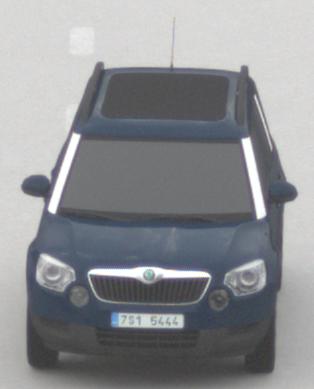
Make: Skoda
Model: Yeti 1.2 TSI
Detailed model: Yeti
Model produced from: 2009/11
Model produced until: 2011/10
Doors: 5
Color: blue
Road condition: dry road
Daytime: morning or afternoon
Contrast: low contrast